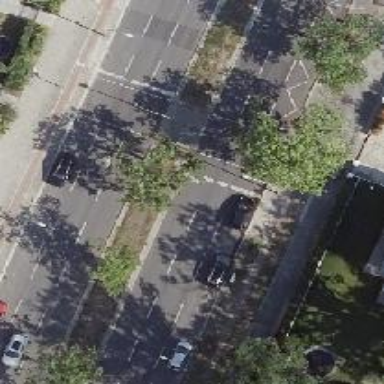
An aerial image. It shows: Pedestrian crossing controlled by traffic signals.